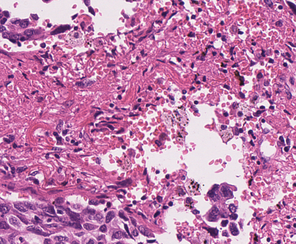
Tumor epithelial tissue: yes
Tumor-associated stroma tissue: yes
Normal tissue: no